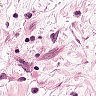
Metastatic tissue present: yes